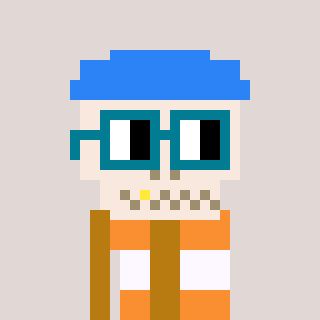
a pixel art character with square dark green glasses, a skeleton-hat-shaped head and a gold-colored body on a warm background